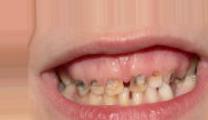
Condition: Caries